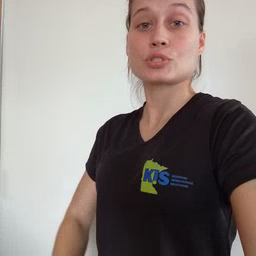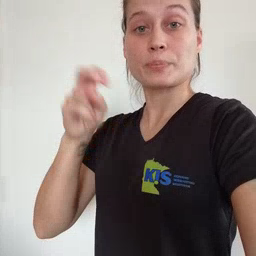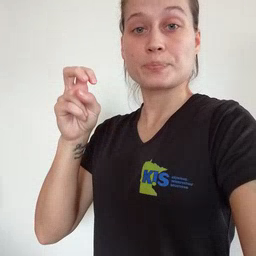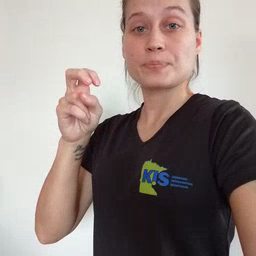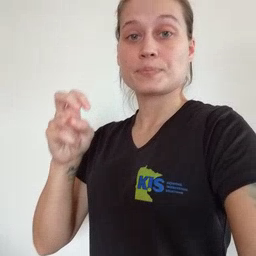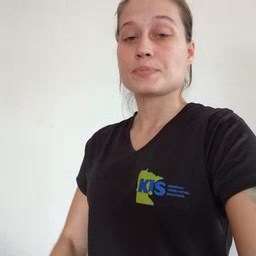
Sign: jump